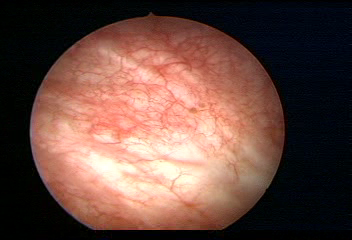
Modality: WLC
Class: Normal mucosa
Bladder cancer association: No